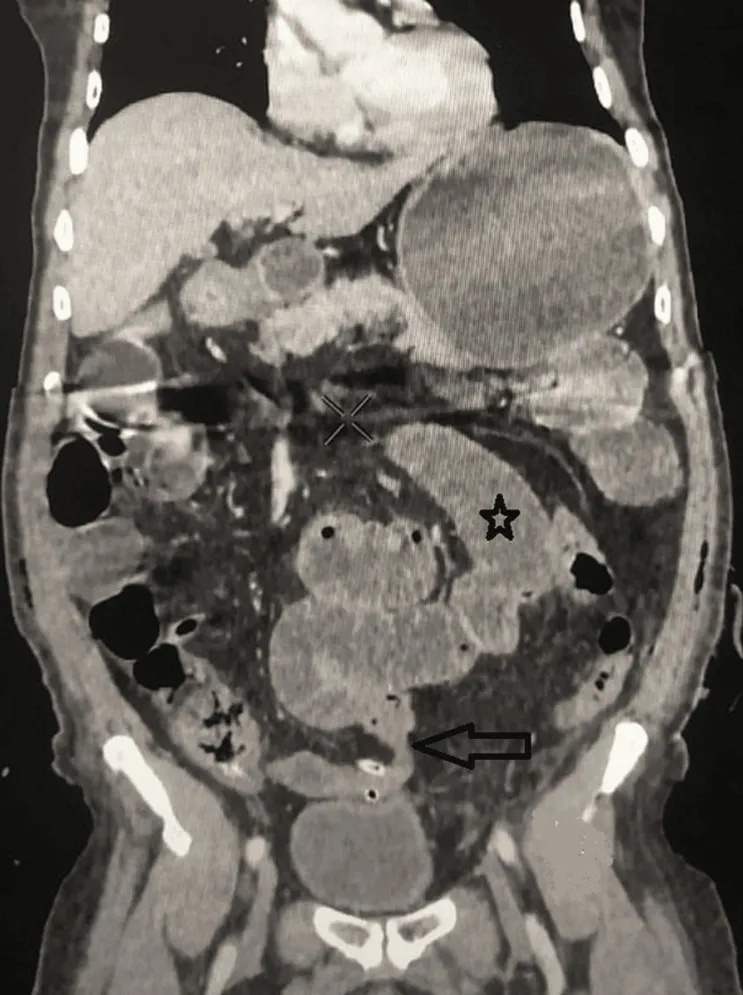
CT scan showing multiple segments of dilated small bowel measuring up to 4.7 cm (asterisk) with a transition point (arrow) related to an obstruction at the surgical drain site.
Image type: radiology (ct)